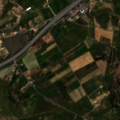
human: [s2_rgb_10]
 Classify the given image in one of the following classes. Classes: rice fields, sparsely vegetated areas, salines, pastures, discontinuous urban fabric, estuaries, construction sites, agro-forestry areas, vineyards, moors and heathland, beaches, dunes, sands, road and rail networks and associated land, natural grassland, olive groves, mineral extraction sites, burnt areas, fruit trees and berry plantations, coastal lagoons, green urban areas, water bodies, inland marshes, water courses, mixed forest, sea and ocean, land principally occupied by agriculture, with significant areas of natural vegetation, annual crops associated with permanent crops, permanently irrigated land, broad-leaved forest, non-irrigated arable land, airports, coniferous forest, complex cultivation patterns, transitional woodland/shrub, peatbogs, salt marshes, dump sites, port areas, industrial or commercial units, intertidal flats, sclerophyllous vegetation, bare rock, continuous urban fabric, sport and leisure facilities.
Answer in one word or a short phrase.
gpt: vineyards, complex cultivation patterns, mixed forest